Question: I need to add an image at the top of the default calendar view of the iPhone. If any body knows how to implement this please respond.I am using the Tapku library inorder to show the calendar. Kal library also can be used if this can implement there.
Below attached the calendar view and i need to put an image at the top of this calendar just below the title bar.The calendar need to see just below the image.

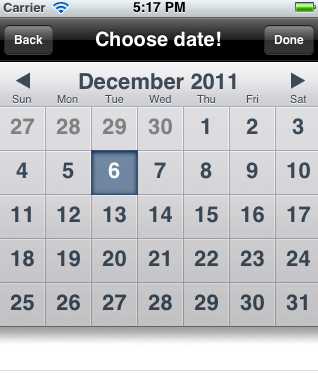
Answer: Create a subclass of TKCalendarMonthViewController and override loadView:
'''
- (void)loadView {
[super loadView];
// Get the frame of the calendar view
CGRect frame = self.monthView.frame;
// Shift it down to make room for the image view
frame.origin.y += 50;
// Add your image view, e.g. :
UIImageView *imageView = [[UIImageView alloc] initWithFrame:CGRectMake(0.0, 0.0, frame.size.width, 50.0)];
[self.view addSubview:imageView];
}
'''
If you're using TKCalendarMonthTableViewController, which include the table underneath the calendar view, then you'll need to resize the table too. See the loadView of the TKCalendarMonthTableViewController to see how it's set up.